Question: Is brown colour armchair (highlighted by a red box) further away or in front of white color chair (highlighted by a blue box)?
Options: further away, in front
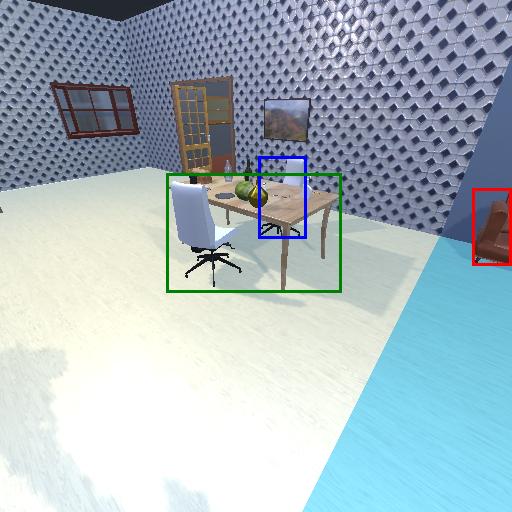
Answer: further away